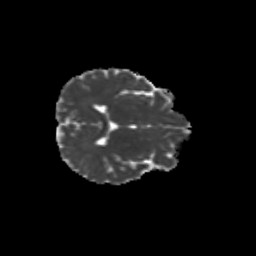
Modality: MD
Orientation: axial
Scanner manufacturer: siemens
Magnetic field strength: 3 T
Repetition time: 9.2 s
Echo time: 0.084 s